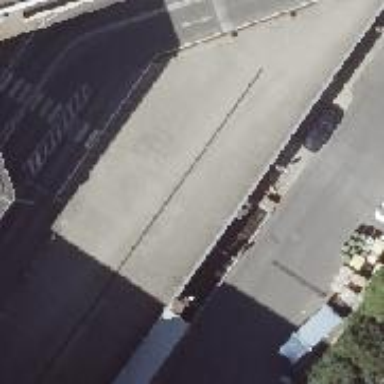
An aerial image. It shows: Concrete rooftop parking area.